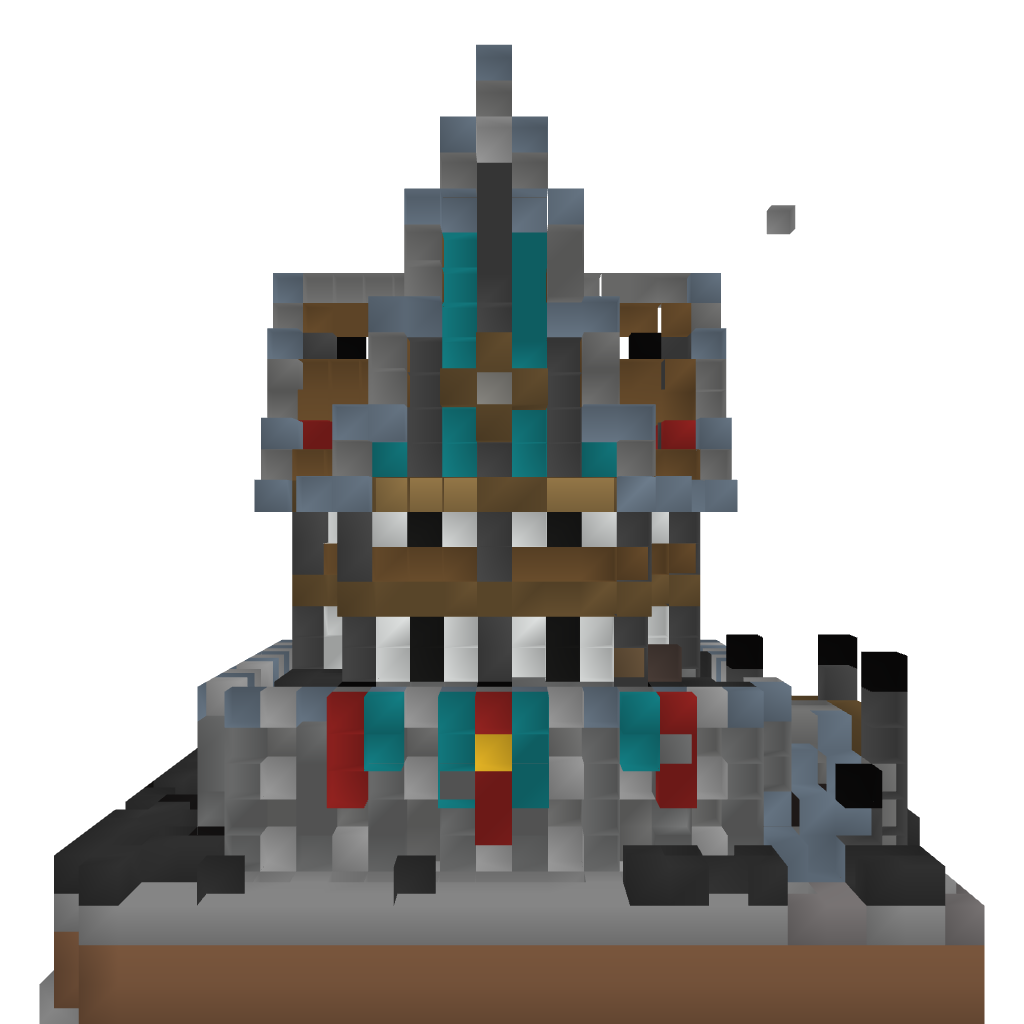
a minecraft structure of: Blue Wolf Inn